Field crop: maize
Growth stage: 2
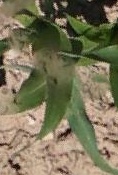
Species: maize